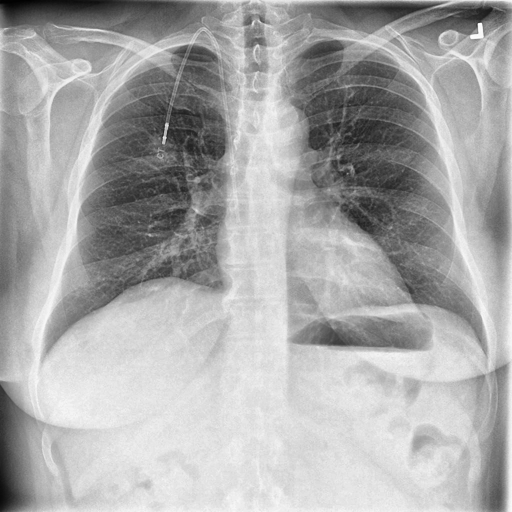
Finding: NORMAL